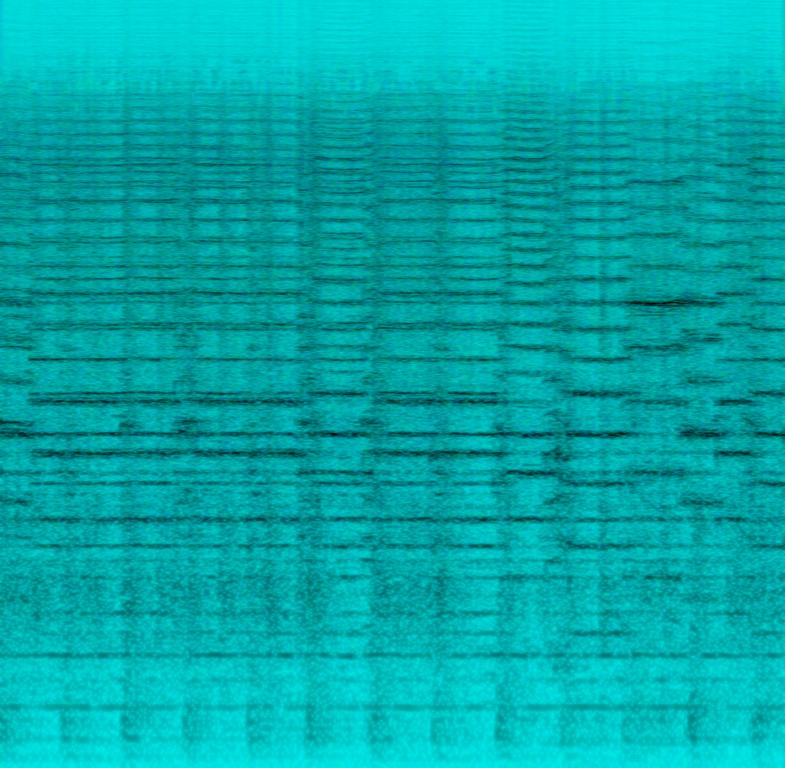
The low quality recording features a bagpipes melody played while soldiers are marching. The recording is noisy, in mono and it sounds prideful, soulful and powerful.